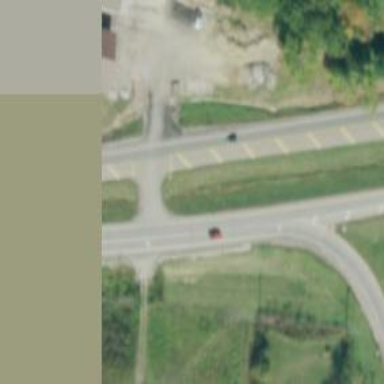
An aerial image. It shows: Road with stop sign.